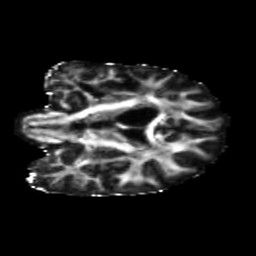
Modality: FA
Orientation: coronal
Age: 37
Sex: female
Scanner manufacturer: siemens
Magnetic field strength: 3 T
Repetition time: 5.47 s
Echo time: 0.0854 s